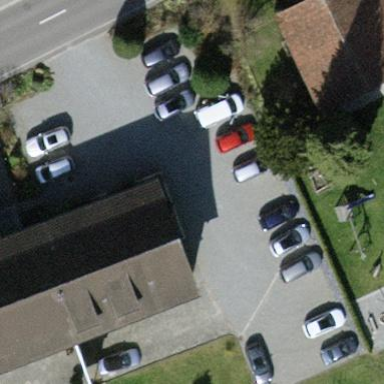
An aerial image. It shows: Unpaved parking area.